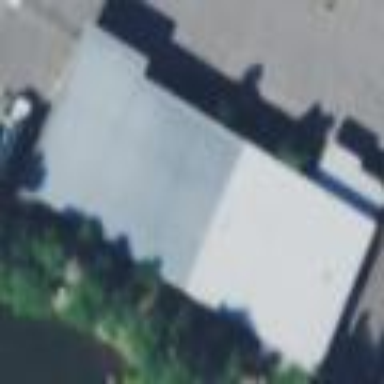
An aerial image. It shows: Building.